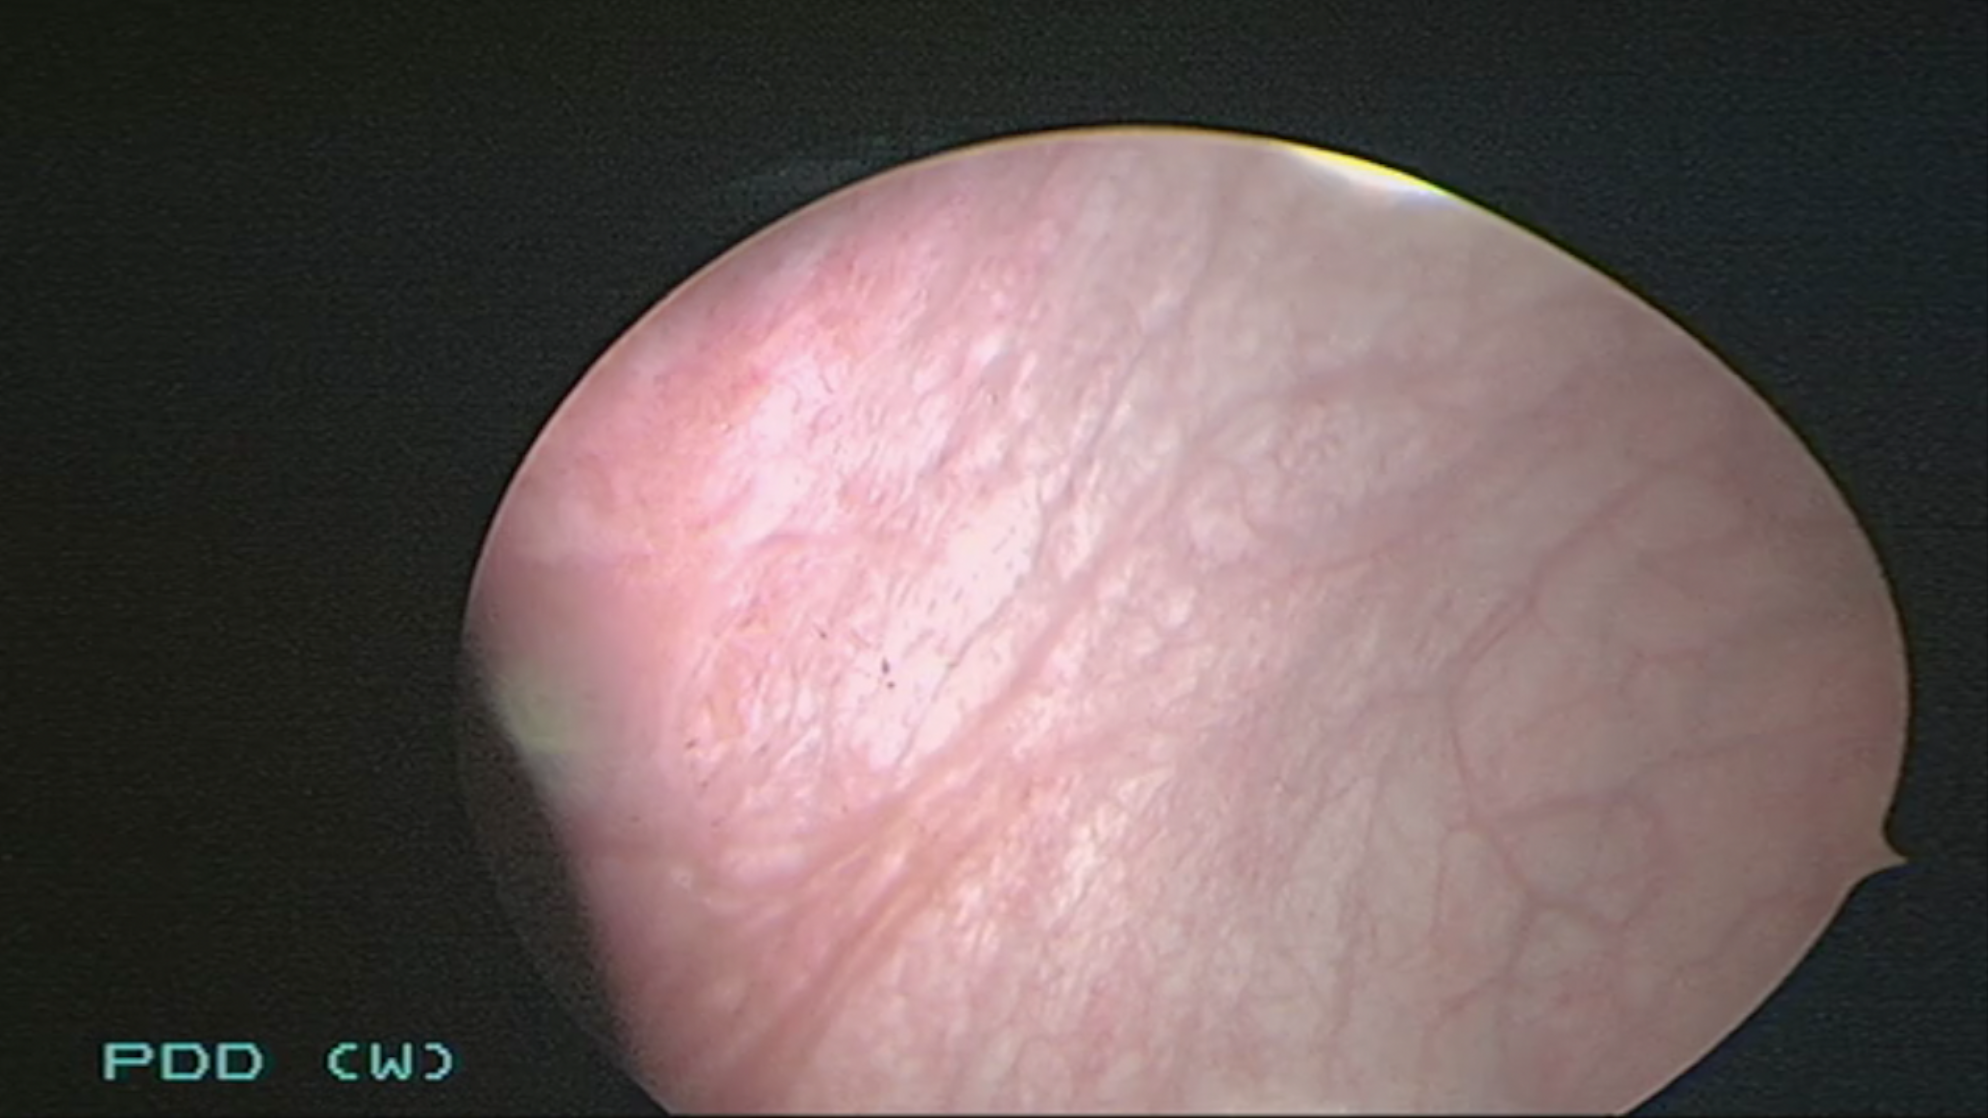
Modality: WLC
Class: Malignant
Subclass: CIS
Lesion: L3
Stage: Tis
Morphology: Non-papillary
Bladder cancer association: Yes